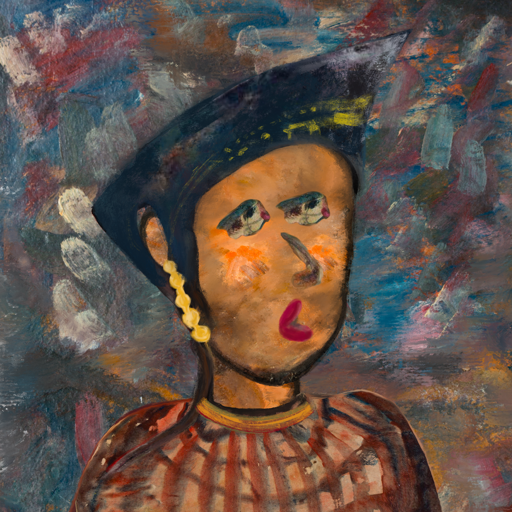
Background: Boggyland, Head And Neck Side: Gypsy_Queen, Face Side: Pipe, Bust: Orphan, Hair Side: Blank, Head Accessory: Irani, Second Necklace: Blank, Necklace: Mother_And_Son_Son, Baby: Blank